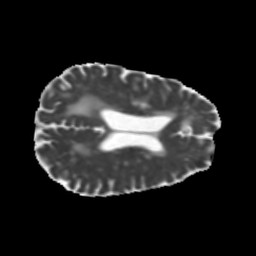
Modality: MD
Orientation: axial
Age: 56
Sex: male
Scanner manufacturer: siemens
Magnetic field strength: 3 T
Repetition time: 5.25 s
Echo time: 0.08 s